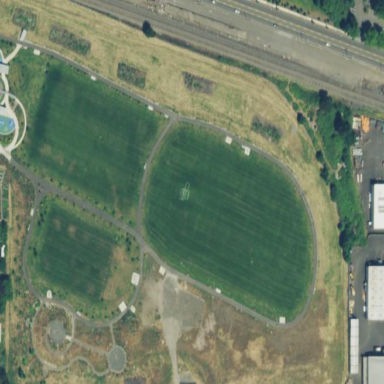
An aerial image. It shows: Soccer pitch for outdoor sports and leisure activities.